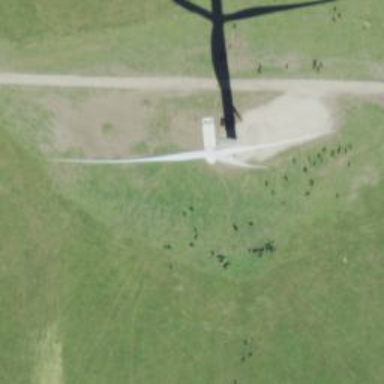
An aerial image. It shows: Wind power generator using wind turbines.